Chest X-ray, AP view. Patient: 51 years old, sex F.
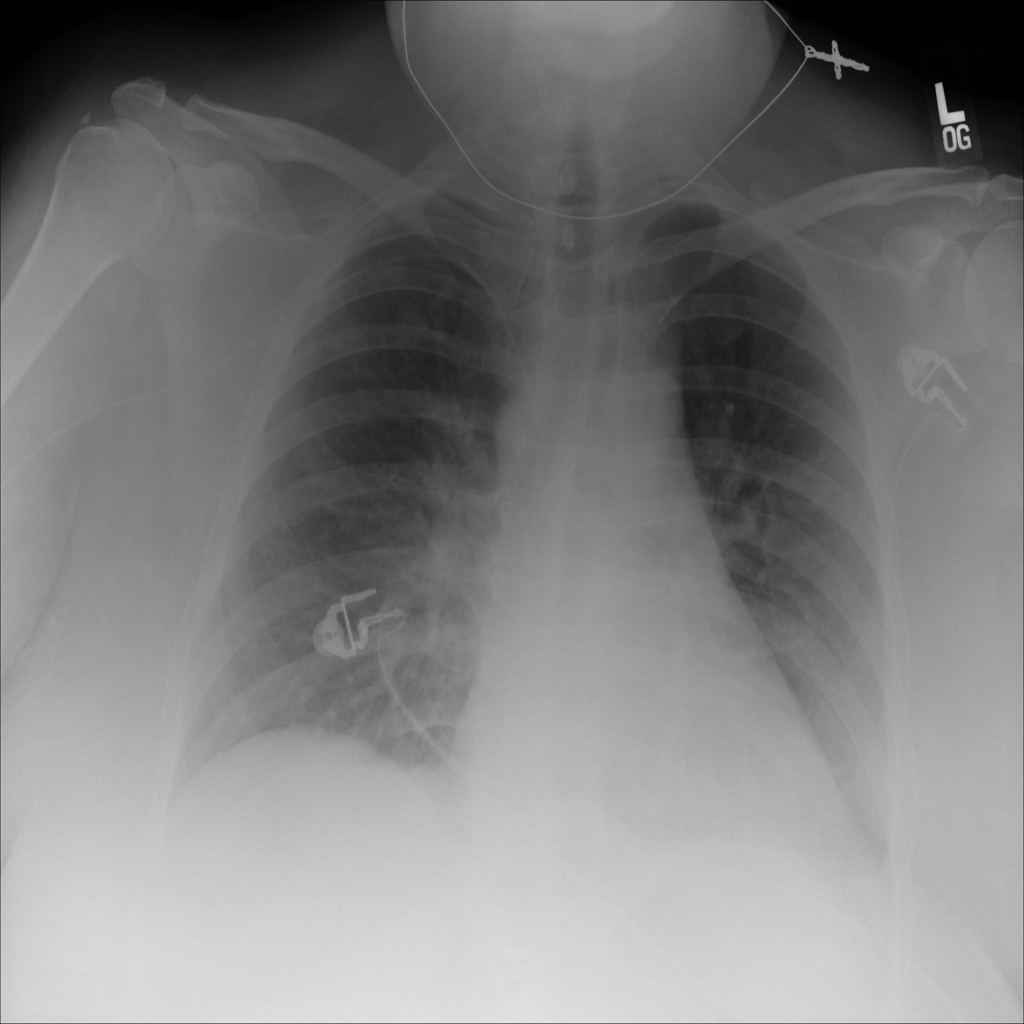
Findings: No Finding